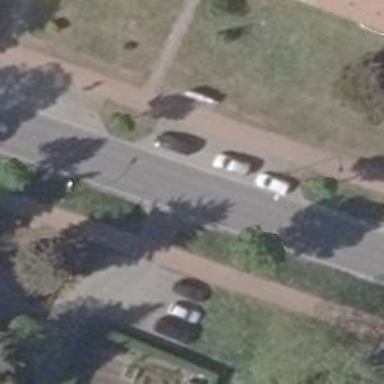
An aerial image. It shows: Unmarked road crossing.